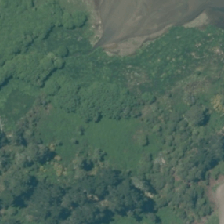
Land cover: herbaceous_freshwater_vege